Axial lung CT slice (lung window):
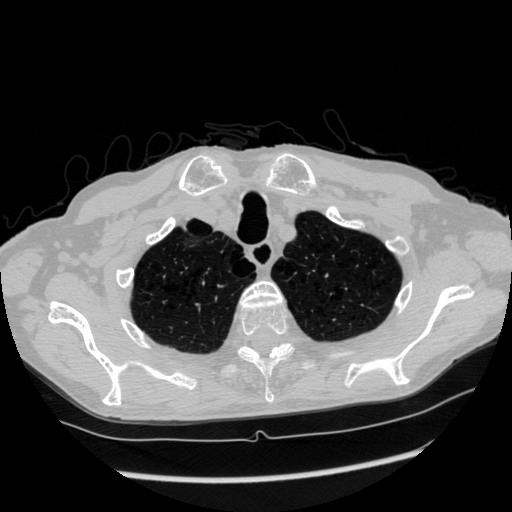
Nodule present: no